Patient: sex M, age 36
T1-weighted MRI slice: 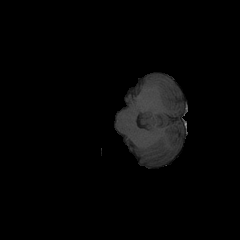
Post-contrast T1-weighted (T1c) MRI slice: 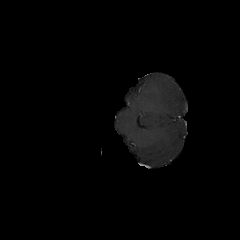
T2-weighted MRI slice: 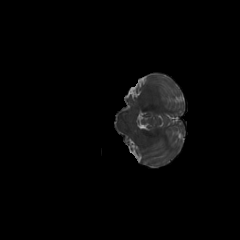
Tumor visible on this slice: no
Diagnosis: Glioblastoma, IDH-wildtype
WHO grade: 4